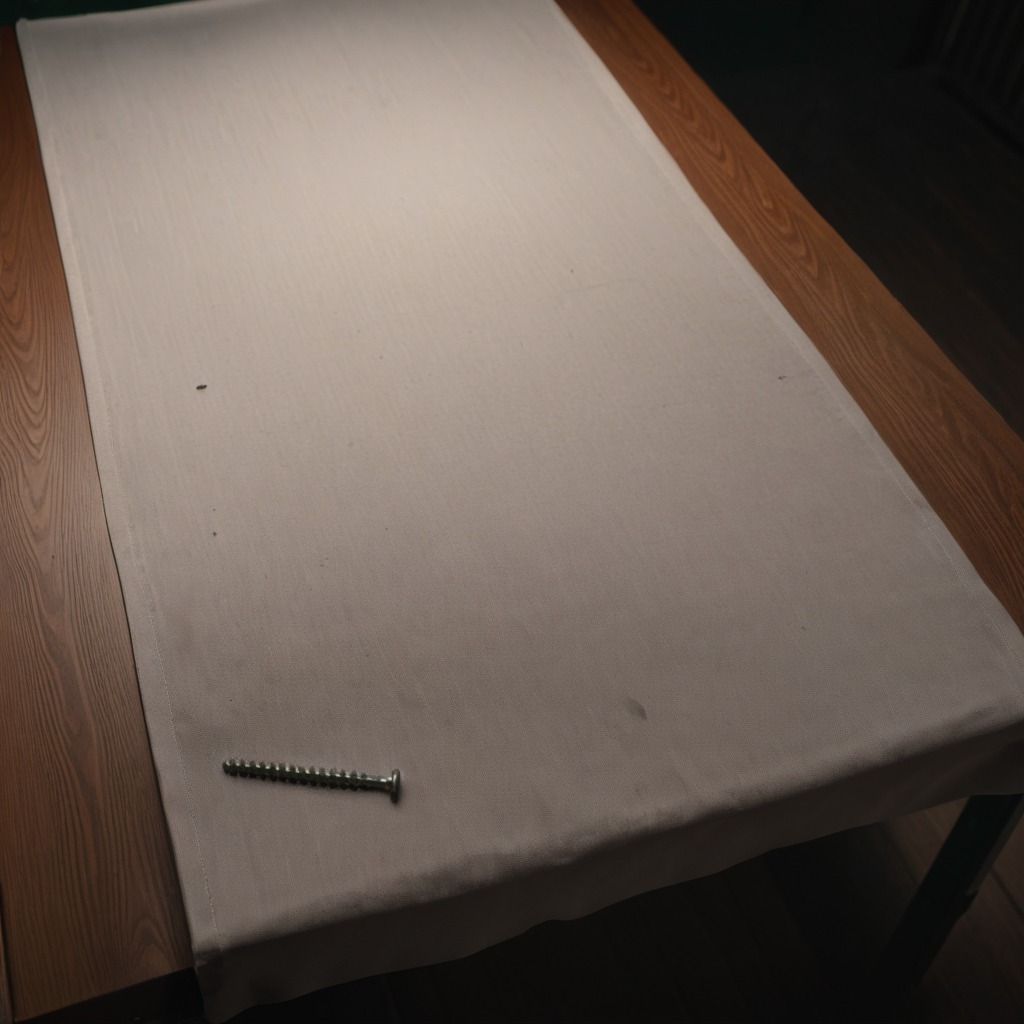
A metal screw is lying on the wooden table.